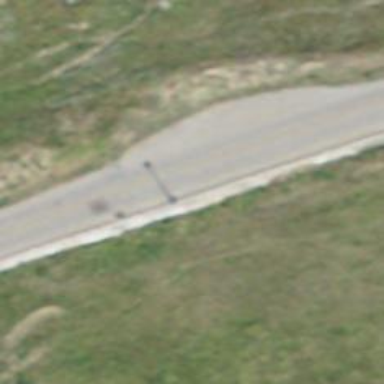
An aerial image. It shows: Passing place on the road.